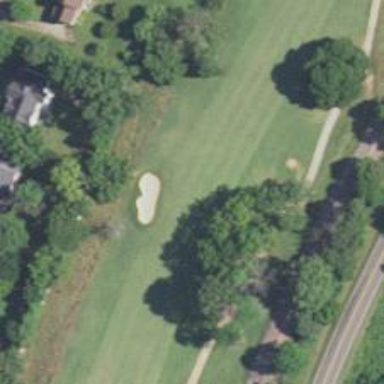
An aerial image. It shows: View of golf hole.